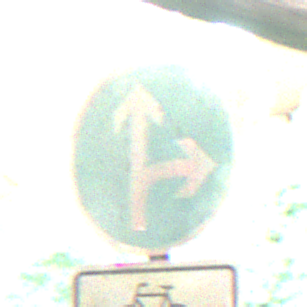
Verkehrszeichen: VorgeschriebeneFahrtrichtungGeradeausOderRechts
Zusatzzeichen unten: EinspurigeFahrzeugeFrei5
Umgebung: Roofed, Special
Tageszeit: MorningAfternoon
Wetter: NotSpecified
Licht: Artificial
Jahreszeit: NotSpecified
Kontrast: MediumContrast